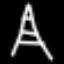
Label: The Eiffel Tower